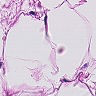
Metastatic tissue present: no